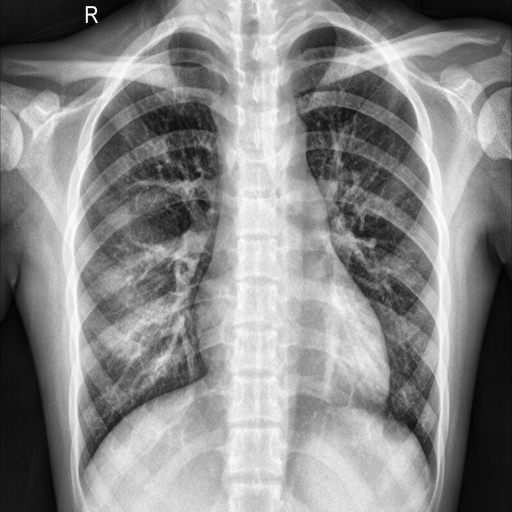
Finding: NORMAL